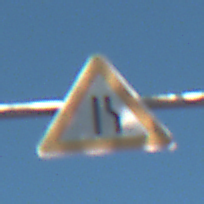
Verkehrszeichen: EinseitigVerengteFahrbahnRechts
Umgebung: Outdoor, Urban
Tageszeit: Midday
Wetter: Clear
Licht: Natural
Jahreszeit: NotSpecified
Kontrast: HighContrast